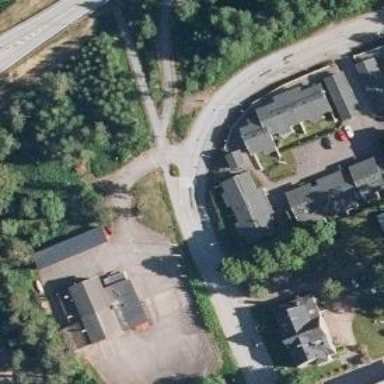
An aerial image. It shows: Cycleway.